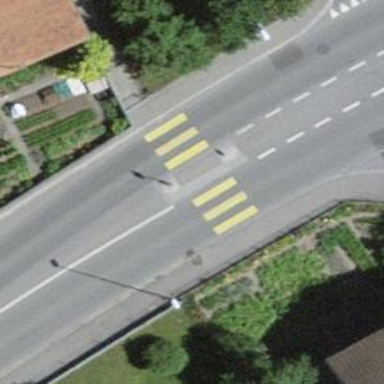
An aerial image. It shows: Zebra crossing with central island.